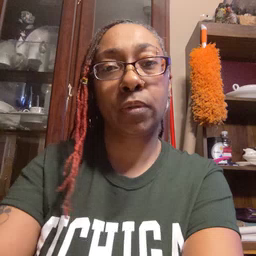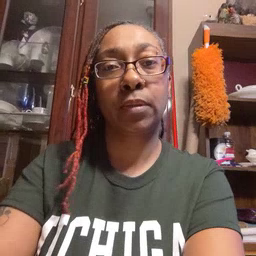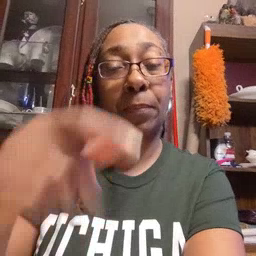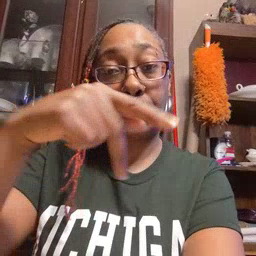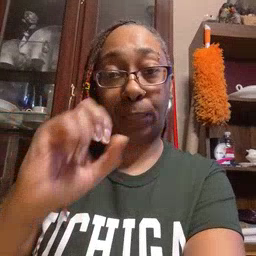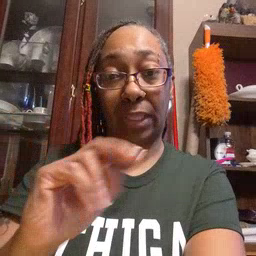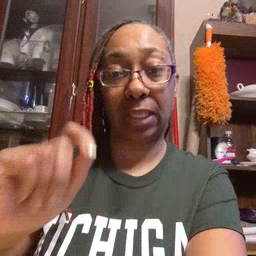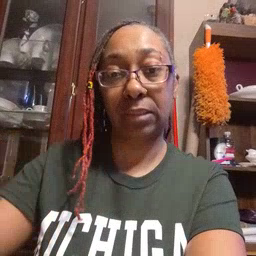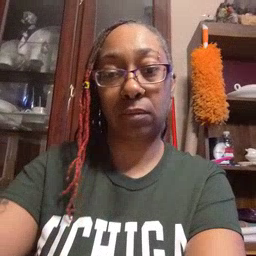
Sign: pen